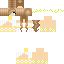
A female human skin with pale skin, wearing blonde long hair dressed in a blue hoodie and black pants, featuring a closed mouth.